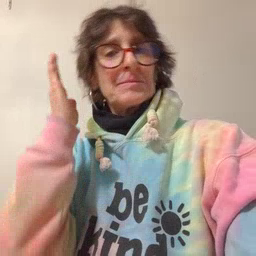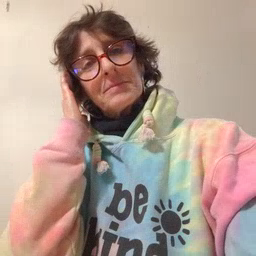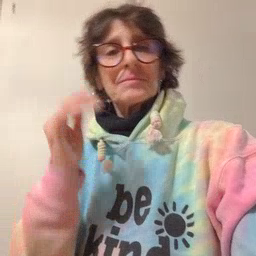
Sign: bed